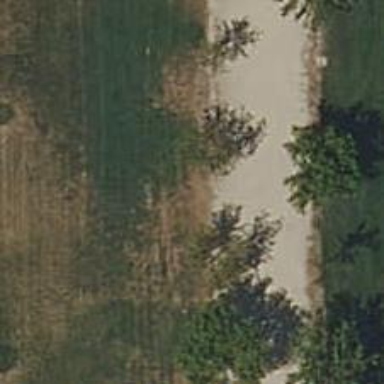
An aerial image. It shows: Row of trees in natural setting.